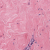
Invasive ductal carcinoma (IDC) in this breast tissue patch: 0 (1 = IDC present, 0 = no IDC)